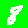
Digit: 8